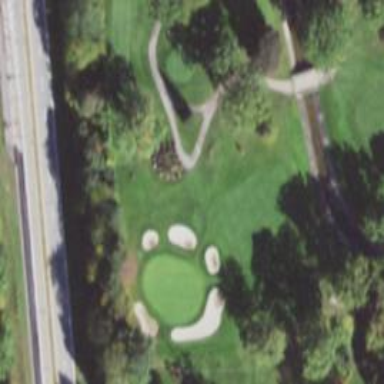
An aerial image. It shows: Service road designated as golf cart path.